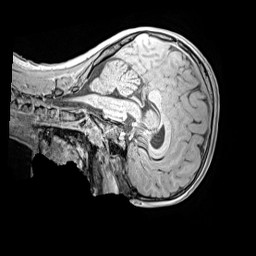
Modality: MP2RAGE
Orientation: sagittal
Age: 11
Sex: female
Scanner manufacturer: siemens
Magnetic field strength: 3 T
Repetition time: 4 s
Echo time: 0.00299 s